Question: I'm trying to modify the legend in my graph. The graph it self is so far ok, but 2 points were missing. The Legend for the stat_density() layer - which is the over all density -, and the legend for the to geom_vline() layers - which is the means of the variables. I tried with guides = TRUE, but the result is not what I want.
How can I add theses? And how can I modify these?
Oh and how I can get rid of the diagonal lines if I set colour in geom_density()?
Thanks for your help!
Here is my code for the graph:
'''
ggplot(DEMDes) +
geom_density(alpha=.3, colour=NA, aes(x=AGE, fill=factor(SEX))) +
stat_density(geom = "line", aes(x=AGE), colour = "black", linetype="dashed") +
geom_vline(data=cdf[1,], aes(xintercept=rating.mean), colour="#122bc7",
linetype="dashed", size=1) +
geom_vline(data=cdf[2,], aes(xintercept=rating.mean) , colour="#dc143c",
linetype="dashed", size=1) +
scale_fill_manual(name = "Geschlecht", values = c("#122bc7", "#dc143c"), labels = c("1" = "Mannlich", "2" = "Weiblich"))
'''

---
Here the first 500 rows of the data frame:
'''
structure(list(SEX = c(2, 1, 1, 2, 2, 2, 1, 1, 1, 2, 2, 2, 2,
2, 2, 2, 1, 2, 2, 2, 2, 1, 2, 2, 2, 1, 1, 1, 1, 1, 2, 2, 2, 1,
1, 1, 2, 1, 1, 2, 1, 2, 1, 2, 1, 2, 1, 1, 1, 2, 2, 1, 2, 1, 1,
2, 2, 2, 1, 1, 2, 1, 2, 2, 2, 2, 1, 2, 1, 2, 2, 1, 2, 1, 2, 2,
2, 2, 2, 1, 1, 2, 1, 2, 2, 1, 2, 1, 2, 2, 1, 1, 1, 2, 1, 1, 2,
1, 2, 2, 2, 1, 2, 2, 1, 2, 2, 1, 2, 1, 2, 1, 1, 2, 2, 1, 2, 1,
2, 1, 2, 1, 2, 2, 1, 2, 1, 2, 2, 2, 2, 1, 1, 1, 1, 2, 1, 2, 2,
1, 2, 1, 2, 1, 2, 1, 2, 1, 2, 1, 2, 1, 2, 1, 1, 2, 1, 2, 1, 1,
2, 1, 2, 1, 2, 1, 2, 1, 1, 2, 2, 1, 2, 1, 2, 2, 1, 2, 1, 2, 1,
1, 2, 1, 1, 2, 2, 2, 2, 1, 1, 2, 1, 1, 2, 1, 1, 1, 1, 2, 1, 2,
2, 1, 1, 2, 1, 2, 1, 2, 2, 1, 2, 1, 2, 2, 1, 2, 1, 2, 2, 1, 1,
2, 2, 2, 1, 2, 1, 1, 1, 2, 1, 2, 1, 1, 2, 1, 2, 2, 2, 2, 1, 1,
1, 2, 2, 1, 1, 2, 1, 2, 1, 2, 1, 2, 2, 2, 1, 1, 2, 2, 2, 1, 2,
1, 2, 1, 2, 1, 1, 2, 1, 2, 2, 1, 2, 1, 1, 2, 2, 2, 1, 1, 2, 1,
1, 2, 1, 1, 2, 1, 2, 2, 2, 1, 2, 1, 2, 2, 1, 2, 2, 1, 1, 2, 1,
2, 1, 1, 1, 1, 1, 2, 1, 2, 1, 2, 1, 2, 1, 2, 1, 2, 1, 2, 1, 1,
2, 2, 1, 1, 2, 2, 2, 1, 2, 1, 2, 1, 2, 1, 1, 1, 1, 2, 2, 1, 1,
2, 1, 2, 1, 2, 1, 2, 1, 1, 2, 2, 1, 2, 2, 1, 1, 2, 2, 2, 1, 2,
1, 2, 2, 2, 1, 2, 1, 1, 2, 1, 2, 2, 1, 2, 2, 1, 2, 2, 1, 2, 1,
2, 1, 2, 2, 2, 1, 1, 2, 2, 2, 1, 1, 2, 1, 2, 2, 1, 2, 1, 2, 2,
2, 2, 2, 1, 1, 2, 1, 2, 1, 2, 1, 2, 1, 2, 1, 2, 2, 1, 2, 2, 1,
2, 1, 2, 1, 2, 1, 2, 2, 2, 2, 2, 1, 2, 2, 1, 2, 2, 2, 1, 2, 1,
2, 1, 2, 1, 2, 1, 1, 2, 2, 1, 2, 2, 2, 1, 2, 1, 1, 1, 2, 1, 2,
1, 1, 1, 2, 2, 2, 1, 2, 1, 2, 1, 2, 1, 1, 1, 2, 1, 2, 1, 2, 1,
2, 2, 1, 2), AGE = c(53, 46, 56, 48, 19, 56, 58, 26, 79, 71,
85, 79, 75, 67, 65, 97, 74, 66, 62, 46, 20, 22, 50, 41, 44, 41,
18, 54, 60, 66, 68, 80, 45, 59, 62, 62, 54, 67, 75, 75, 44, 78,
68, 67, 55, 54, 56, 62, 69, 70, 68, 52, 48, 23, 74, 82, 57, 40,
41, 58, 53, 62, 64, 85, 85, 52, 34, 36, 77, 83, 36, 49, 46, 79,
76, 63, 43, 44, 18, 18, 36, 41, 75, 66, 78, 65, 61, 61, 59, 21,
61, 67, 57, 55, 57, 47, 41, 49, 65, 84, 54, 69, 60, 81, 62, 60,
76, 77, 66, 79, 74, 67, 64, 66, 76, 50, 49, 55, 54, 59, 54, 63,
48, 81, 54, 64, 43, 21, 64, 85, 79, 67, 55, 60, 59, 55, 83, 80,
79, 47, 37, 62, 59, 81, 80, 65, 65, 76, 75, 73, 73, 83, 45, 47,
65, 63, 66, 63, 58, 84, 72, 72, 42, 47, 65, 47, 42, 80, 54, 53,
87, 63, 64, 54, 50, 61, 66, 57, 63, 62, 41, 73, 70, 68, 73, 69,
55, 79, 52, 63, 66, 66, 47, 63, 62, 73, 46, 89, 83, 80, 64, 58,
89, 40, 51, 46, 64, 64, 55, 76, 52, 64, 66, 60, 59, 73, 67, 66,
64, 47, 39, 51, 46, 42, 18, 73, 46, 40, 24, 42, 53, 18, 49, 45,
22, 79, 65, 69, 69, 74, 69, 72, 53, 26, 78, 75, 50, 52, 69, 69,
65, 59, 75, 77, 78, 81, 83, 62, 67, 37, 68, 81, 84, 61, 56, 25,
61, 55, 54, 28, 54, 47, 64, 63, 49, 53, 50, 61, 68, 67, 72, 51,
21, 55, 51, 22, 62, 61, 55, 31, 54, 63, 59, 34, 74, 64, 73, 79,
76, 21, 60, 59, 60, 82, 76, 71, 66, 61, 19, 55, 54, 54, 27, 57,
67, 49, 83, 76, 72, 72, 45, 42, 64, 62, 53, 49, 21, 18, 65, 82,
31, 62, 62, 28, 25, 60, 57, 72, 70, 66, 64, 48, 22, 41, 67, 64,
66, 60, 70, 68, 65, 67, 64, 65, 60, 58, 38, 73, 68, 79, 67, 68,
85, 68, 64, 69, 40, 19, 37, 54, 89, 84, 95, 70, 76, 74, 92, 54,
54, 73, 74, 46, 48, 92, 87, 49, 49, 20, 66, 79, 67, 69, 80, 78,
57, 56, 63, 49, 45, 92, 44, 46, 47, 46, 58, 54, 18, 44, 41, 60,
54, 69, 45, 81, 80, 60, 75, 71, 73, 71, 71, 70, 48, 42, 81, 83,
48, 43, 20, 63, 62, 73, 47, 63, 44, 34, 19, 18, 87, 82, 48, 75,
63, 80, 51, 76, 50, 51, 79, 40, 75, 83, 82, 66, 64, 58, 56, 22,
19, 71, 43, 39, 45, 18, 60, 21, 19, 70, 68, 33, 58, 49, 48, 65,
66, 44, 55, 55, 55, 33, 46, 63, 72, 48, 46, 55, 53, 22, 20, 60,
57, 64, 60, 29, 56, 57, 78, 43, 56, 52)), .Names = c("SEX", "AGE"
), row.names = c(NA, 500L), class = "data.frame")
'''
The result might look a bit different of course. The cdf is just the mean of the SEX...
'''
cdf <- ddply(DEMDes, .(SEX), summarise, rating.mean=mean(AGE))
'''
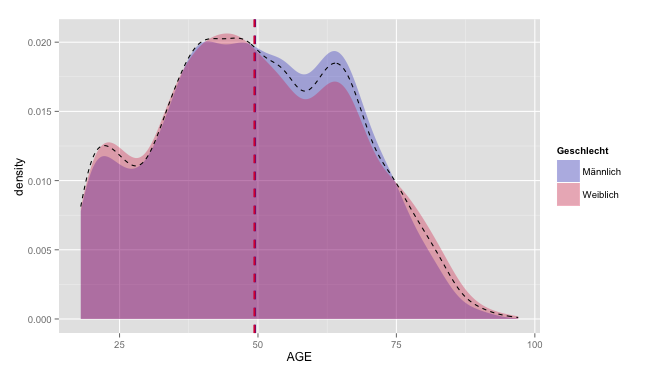
Answer: A possible but probably not elegant solution is:
'''
ggplot(DEMDes) +
geom_density(alpha=.3, colour=NA, aes(x=AGE, fill=factor(SEX))) +
stat_density(geom = "path", aes(x=AGE, colour = "black"), linetype="dashed", position = "identity") +
geom_vline(data=cdf[1,], aes(xintercept=rating.mean, colour="#122bc7"),
linetype="dashed", size=1) +
geom_vline(data=cdf[2,], aes(xintercept=rating.mean, colour="#dc143c"),
linetype="dashed", size=1) +
scale_fill_manual(name = "Geschlecht", values = c("#122bc7", "#dc143c"), labels = c("1" = "Mannlich", "2" = "Weiblich")) +
scale_color_manual(name="", values =c("#122bc7", "#dc143c", "black"), labels = c("#122bc7" = expression(paste("Mannlich ", bar(x) == "49.46")), "#dc143c" = expression(paste("Weiblich ", bar(x) == "49.38")), "black"= "Beide Geschlechter"))
'''